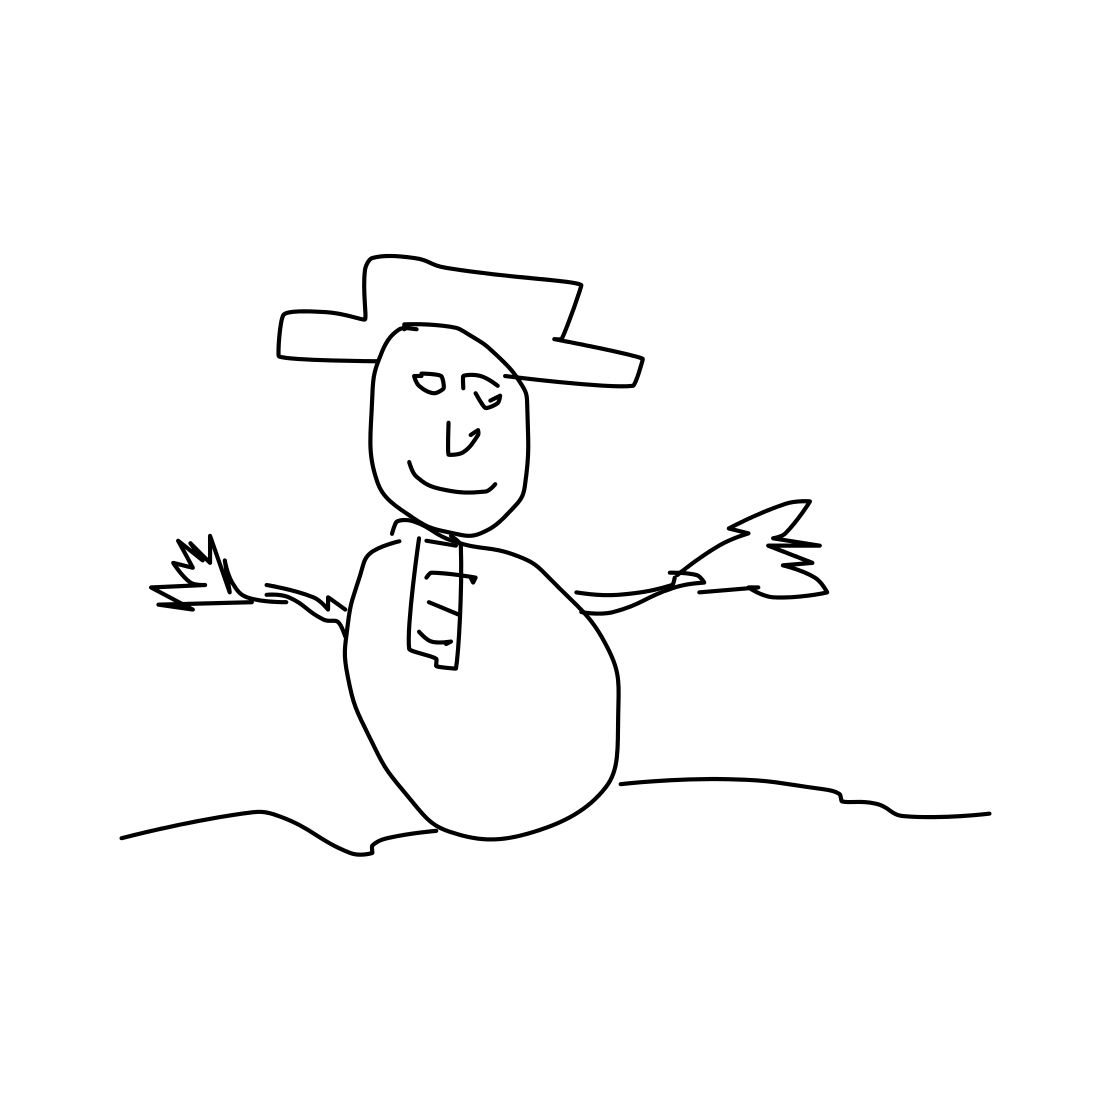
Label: snowman